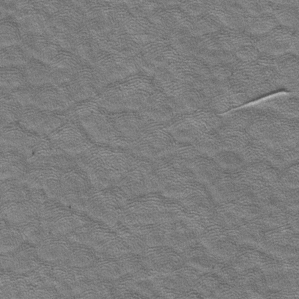
Label: frost